Interaction volume radius: 10 \u00c5
Interaction volume height: 15 \u00c5
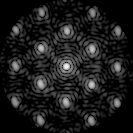
Disorder parameter: 0.2649